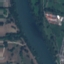
Label: River